Field crop: maize
Growth stage: 2
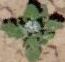
Species: chenopodium